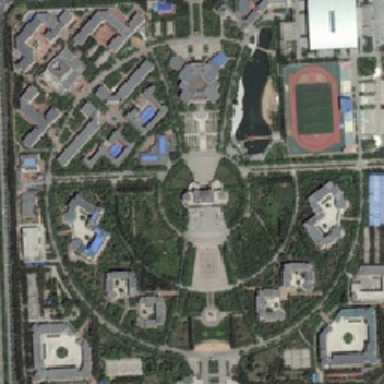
There is a playground in the square .